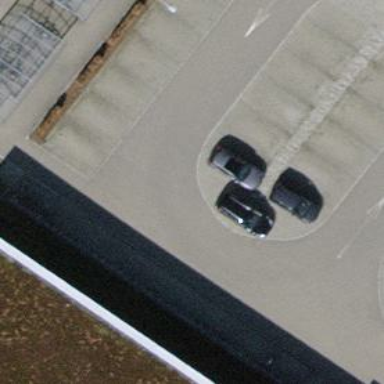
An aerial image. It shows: Road serving as parking aisle.